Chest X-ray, AP view. Patient: 90 years old, sex F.
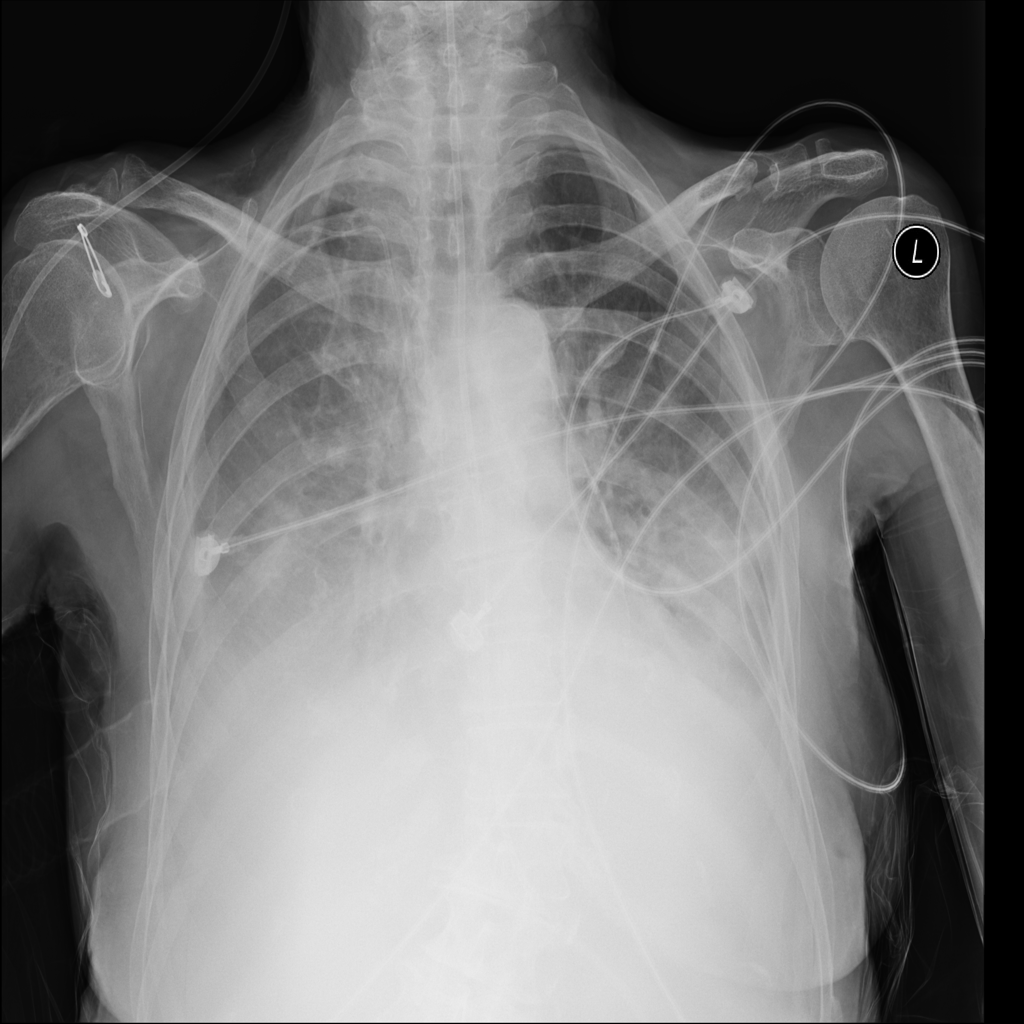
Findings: Effusion